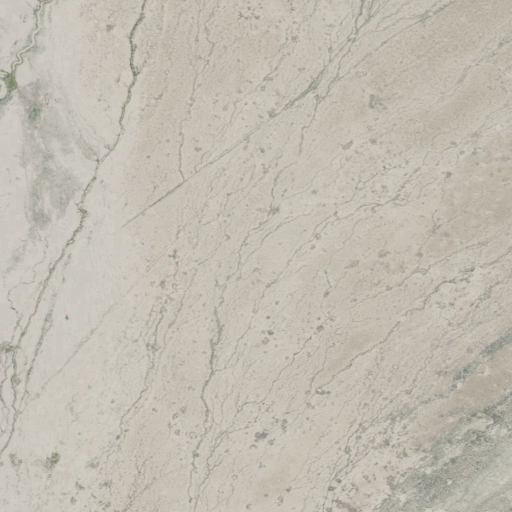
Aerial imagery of plain(s) in Utah named Whipsaw Flat containing shrub and grassland